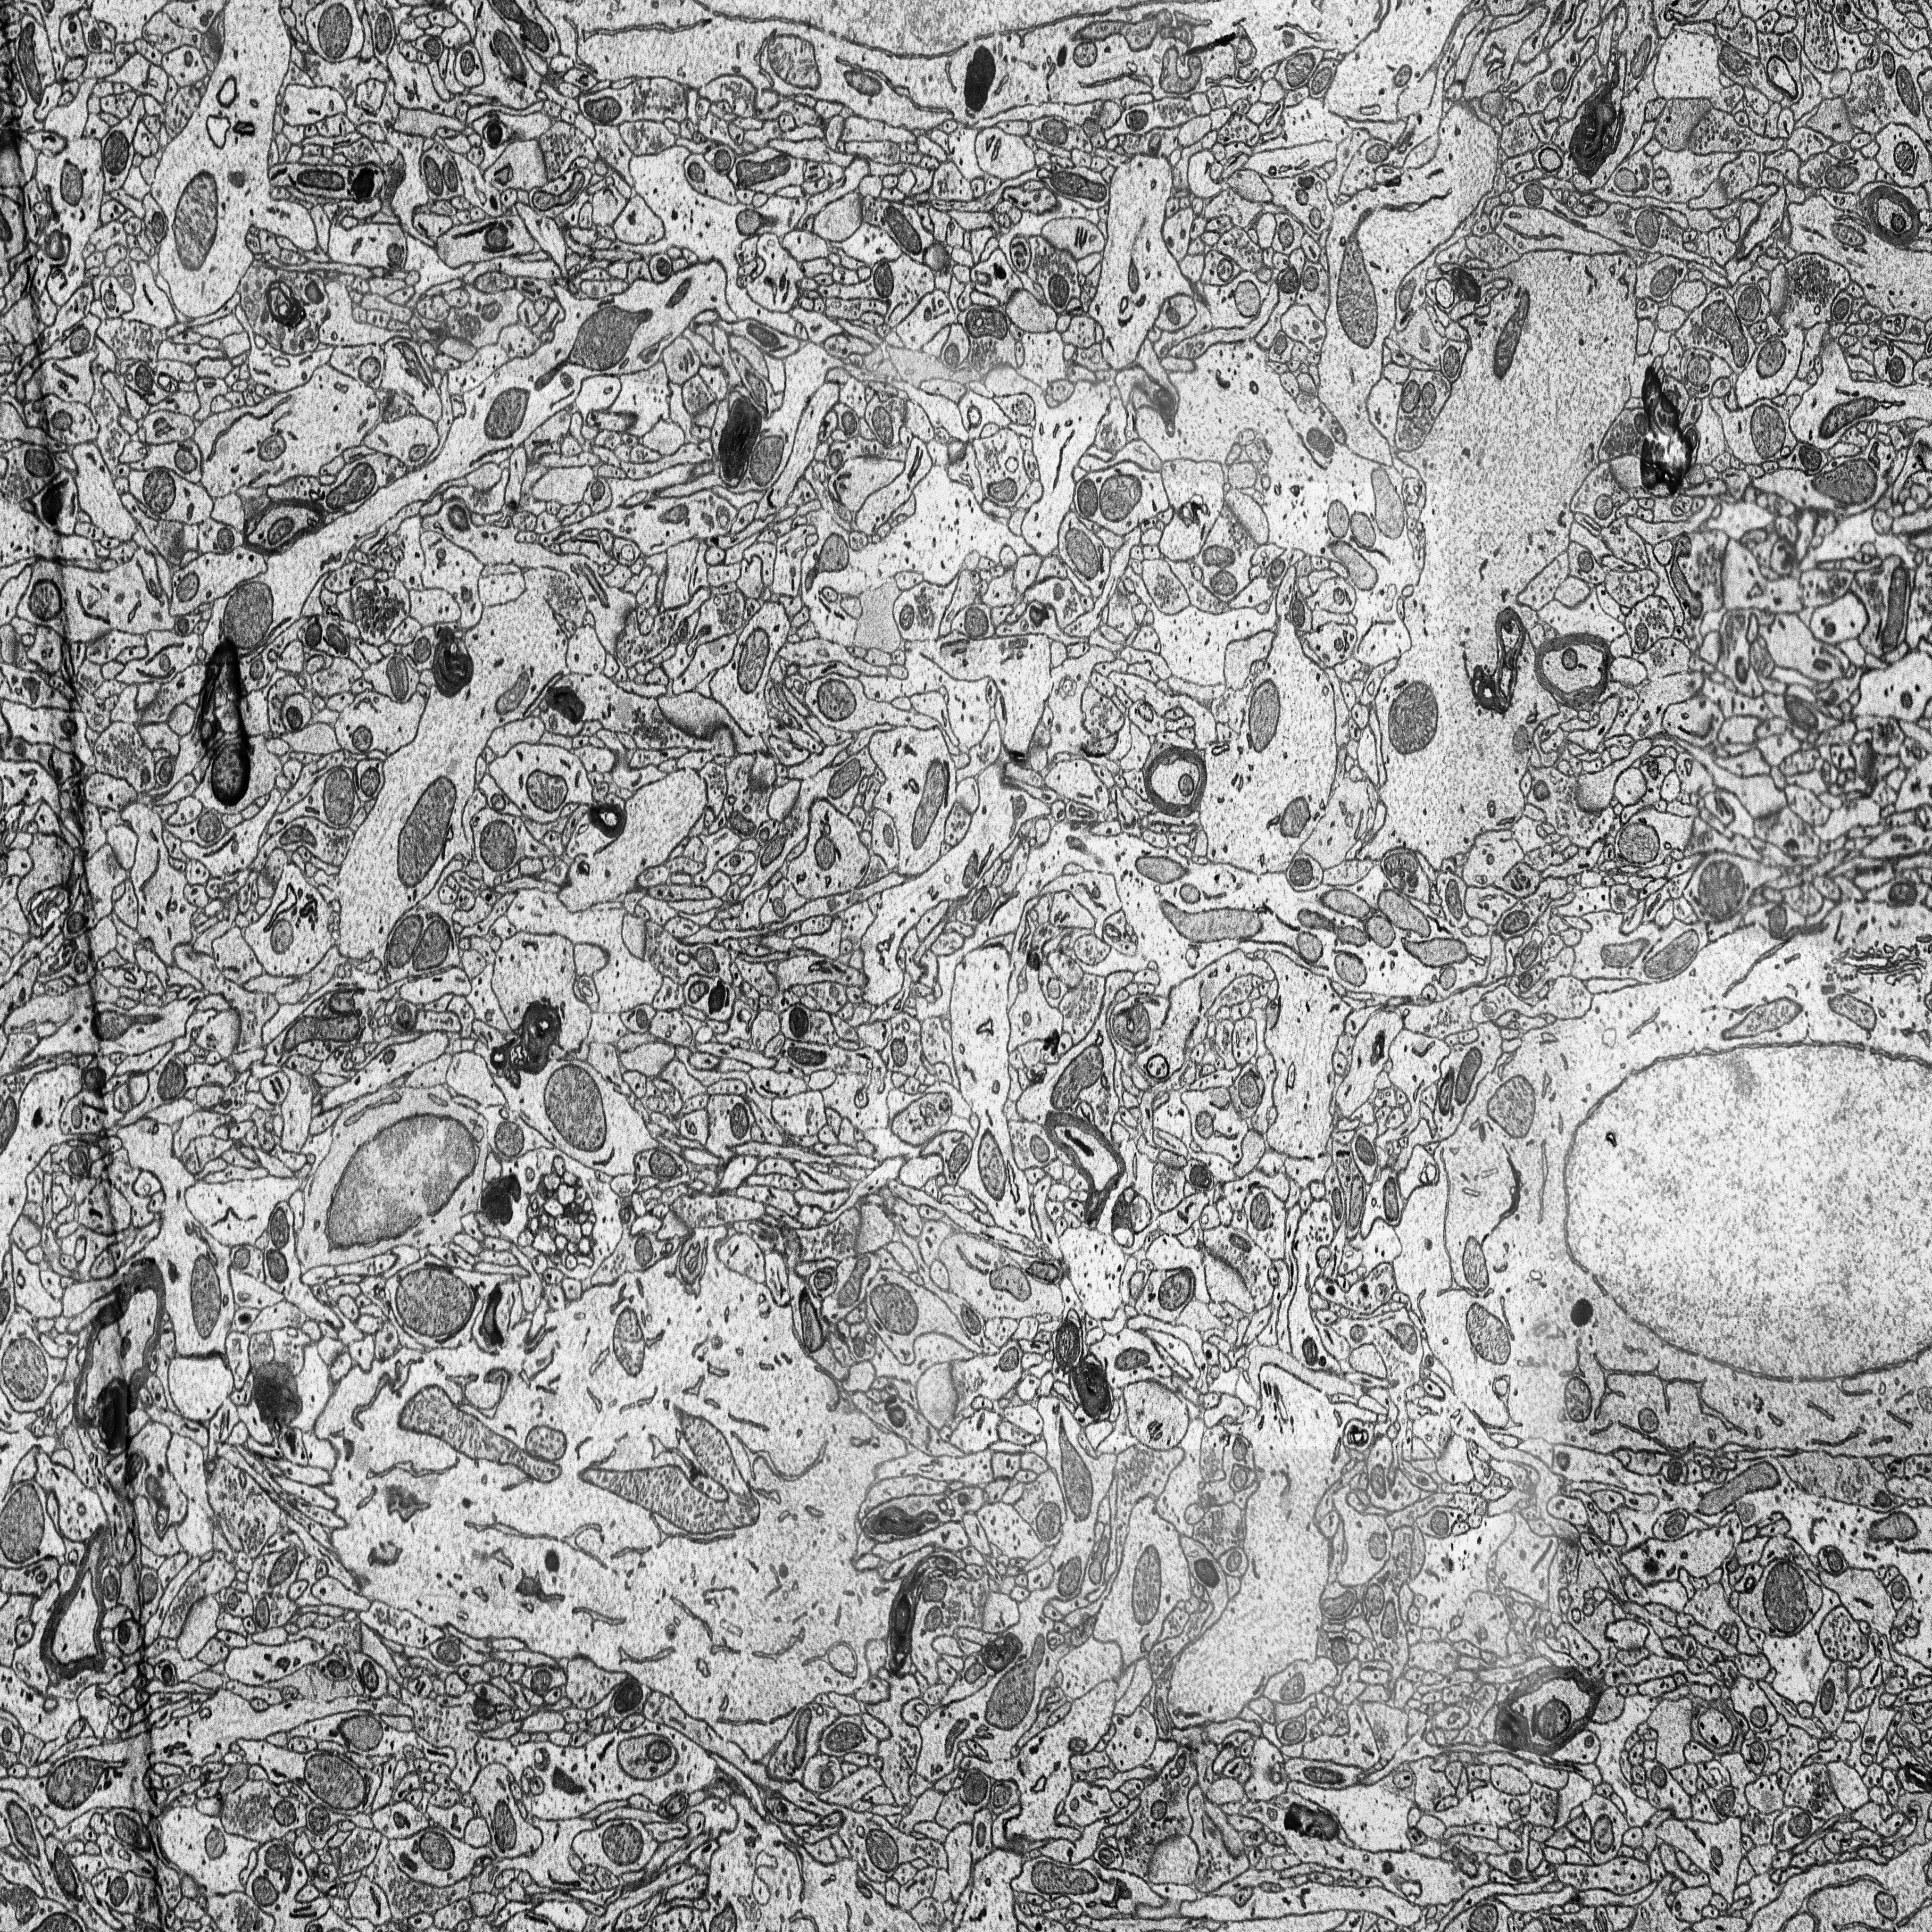
Electron microscopy slice of rat cortex tissue
Slice depth (z): 161
Mitochondria instances in slice: 414